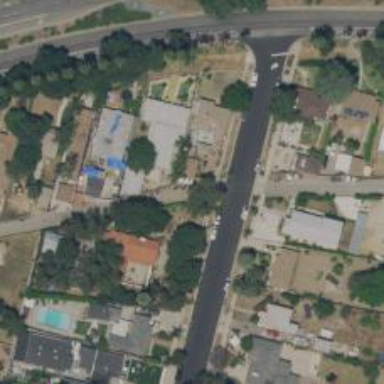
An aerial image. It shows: Alley classified as service road.